Question: i am trying to render 2 partial views using same loginmodel:
'''
<div id="divLoginPopupContent" class="popupContent">
<div id="divLPBox"><% Html.RenderPartial("LoginPopup", ViewData["LoginModel"]); %></div>
<div id="divFBBox"><% Html.RenderPartial("RetrievePassword", ViewData["LoginModel"]); %></div>
</div>
'''
and it is giving me an error
and 'ViewData["LoginModel"] = new LoginModel();'
can you tell me whats the problem?
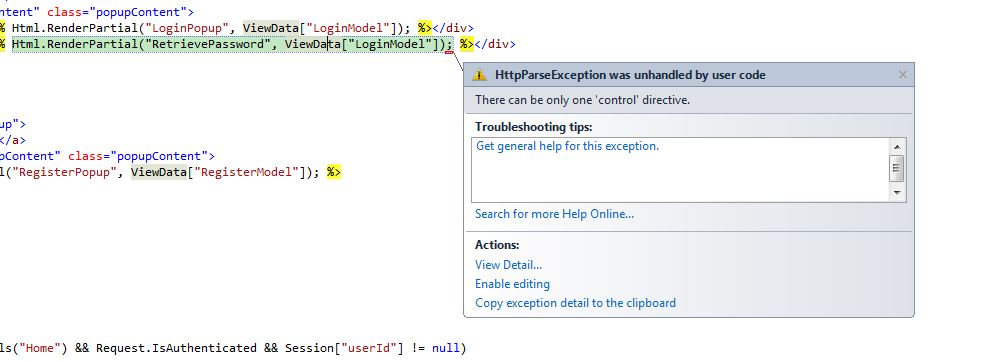
Answer: You are likely having more than one '<%@ Control ... >' directives in one of your partials 'LoginPopup.ascx' or 'RetrievePassword.ascx'. Make sure there is only one control directive.